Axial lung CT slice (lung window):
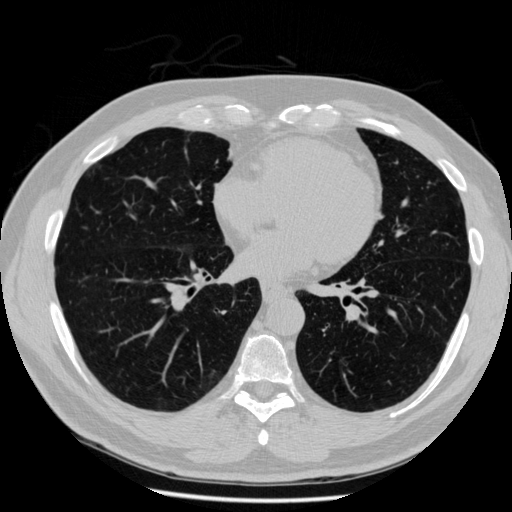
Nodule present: no